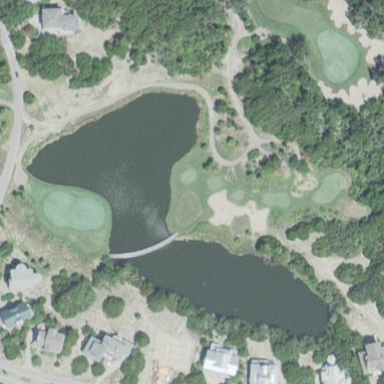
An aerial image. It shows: Water hazard on golf course. The hazard is natural water feature.